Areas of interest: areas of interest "Jin East Garden"
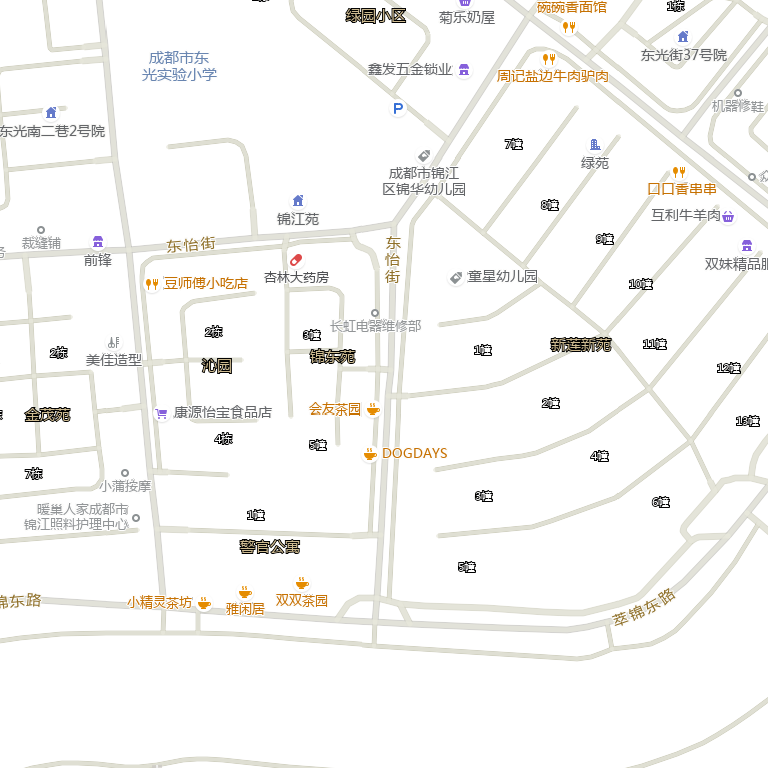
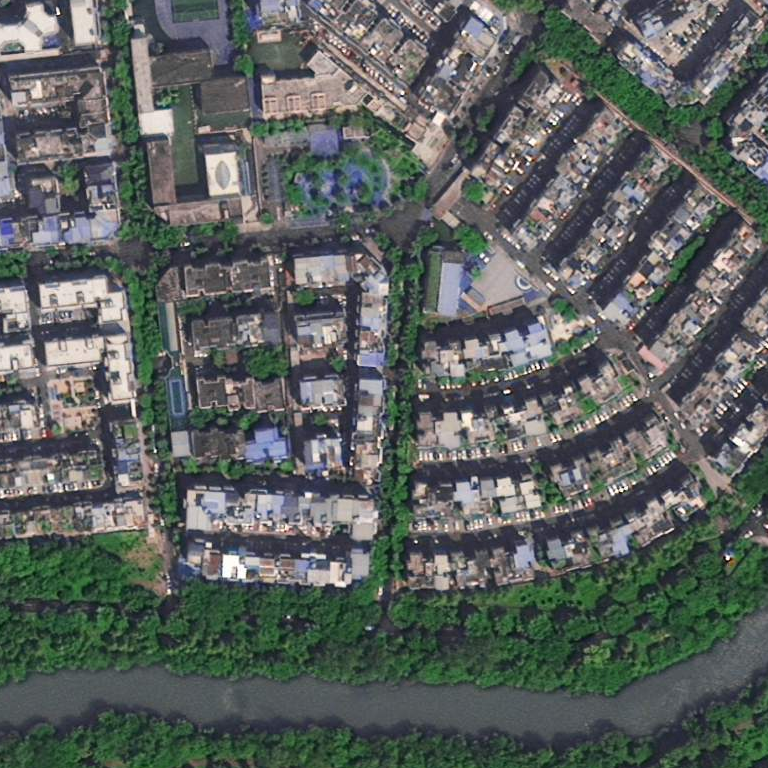